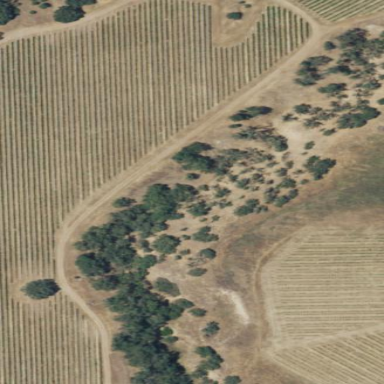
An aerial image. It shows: Orchard.